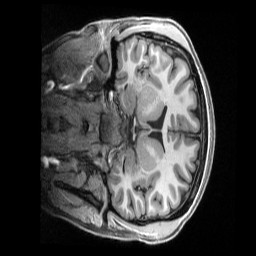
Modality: T1w
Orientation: coronal
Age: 24
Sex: female
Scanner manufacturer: siemens
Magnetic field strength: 3 T
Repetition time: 2.5 s
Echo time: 0.00296 s